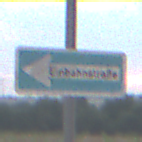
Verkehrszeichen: EinbahnstrasseLinksweisend
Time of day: SunriseSunset
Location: Outdoor (Nature)
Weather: PartlyCloudy
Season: NotSpecified
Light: Natural